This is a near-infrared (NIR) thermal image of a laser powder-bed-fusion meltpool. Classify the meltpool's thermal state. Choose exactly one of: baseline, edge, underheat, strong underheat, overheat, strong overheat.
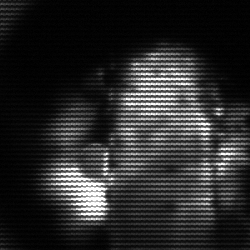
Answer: strong underheat